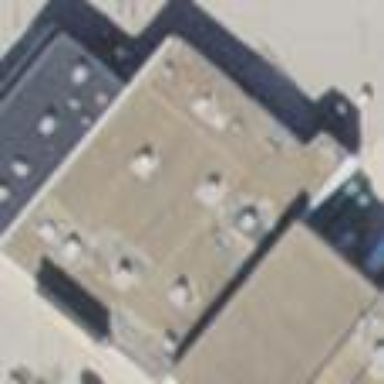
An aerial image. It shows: Building.